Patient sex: F
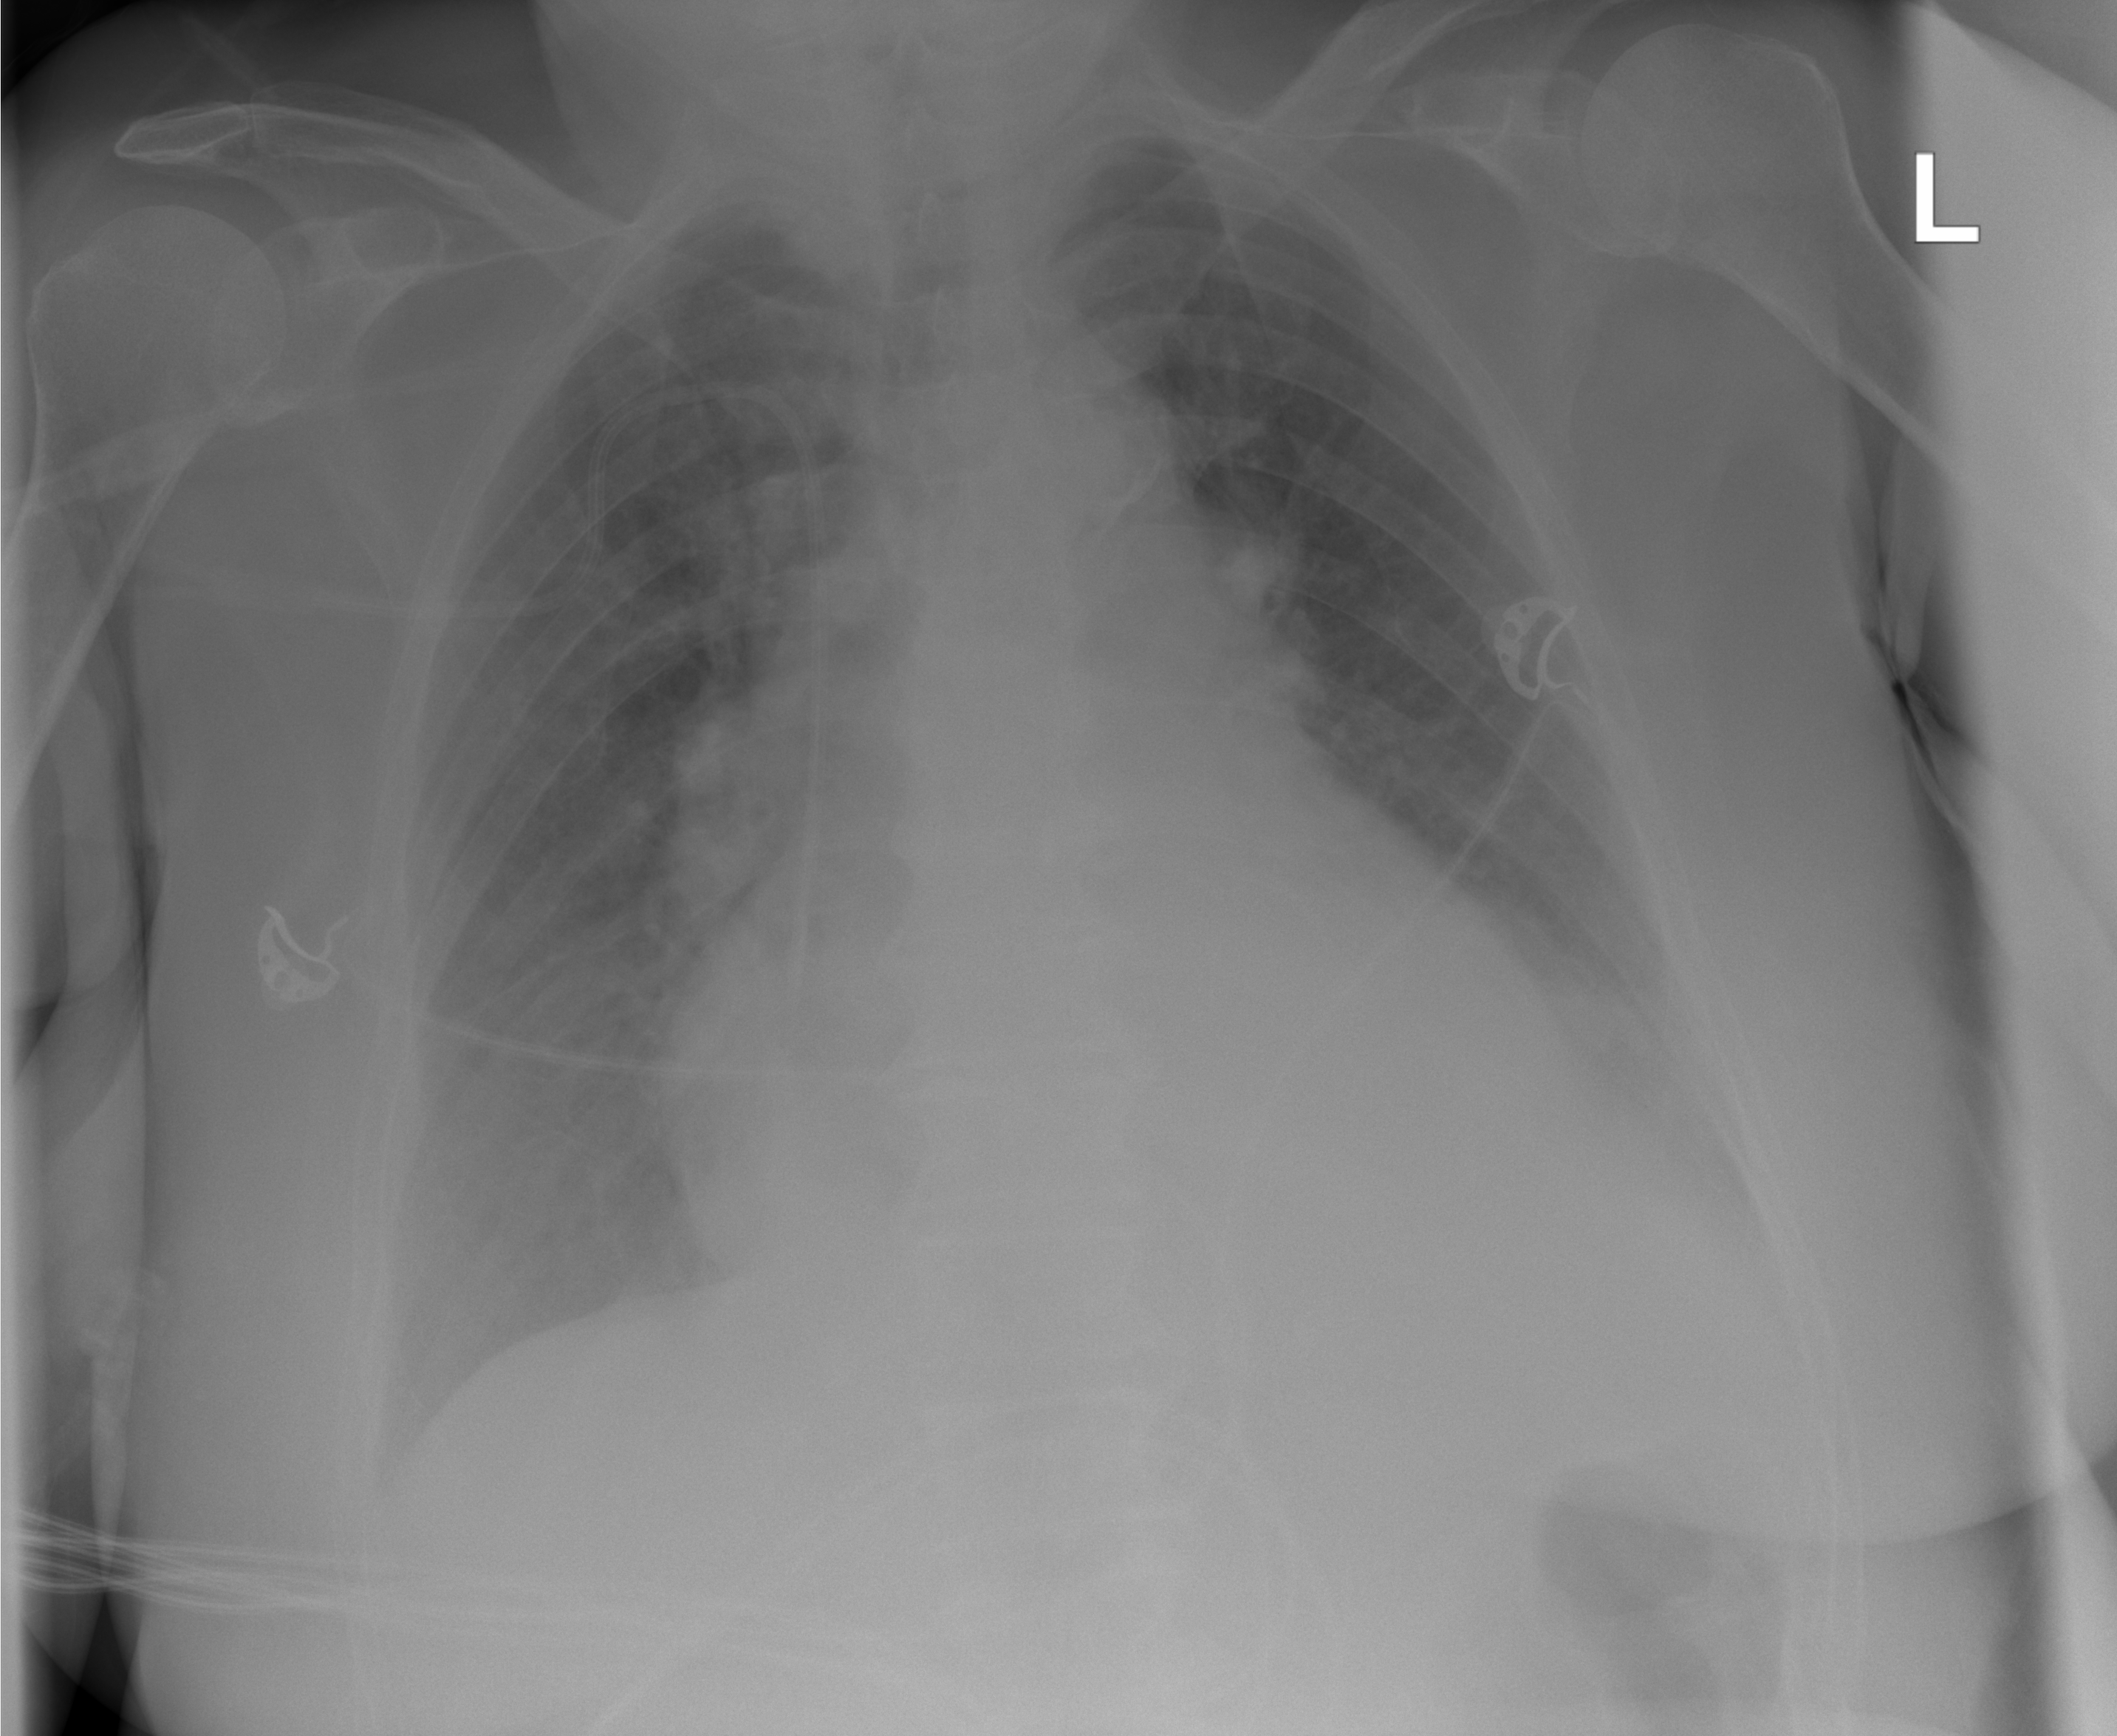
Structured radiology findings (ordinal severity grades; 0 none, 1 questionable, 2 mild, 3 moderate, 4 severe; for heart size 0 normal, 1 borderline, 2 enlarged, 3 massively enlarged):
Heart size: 2
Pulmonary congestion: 1
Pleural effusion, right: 0
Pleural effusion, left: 2
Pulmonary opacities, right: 0
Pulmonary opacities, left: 0
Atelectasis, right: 0
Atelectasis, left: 0